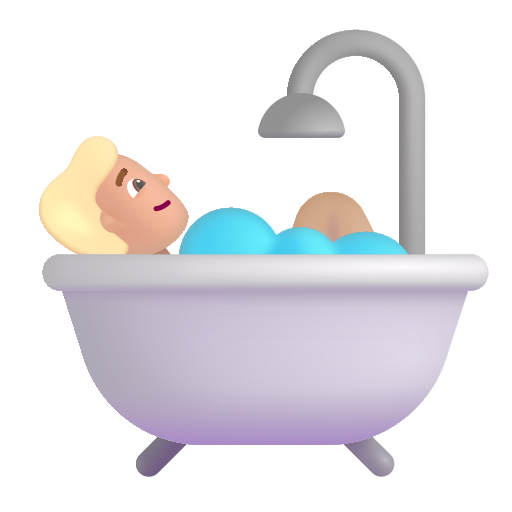
person taking bath color  light